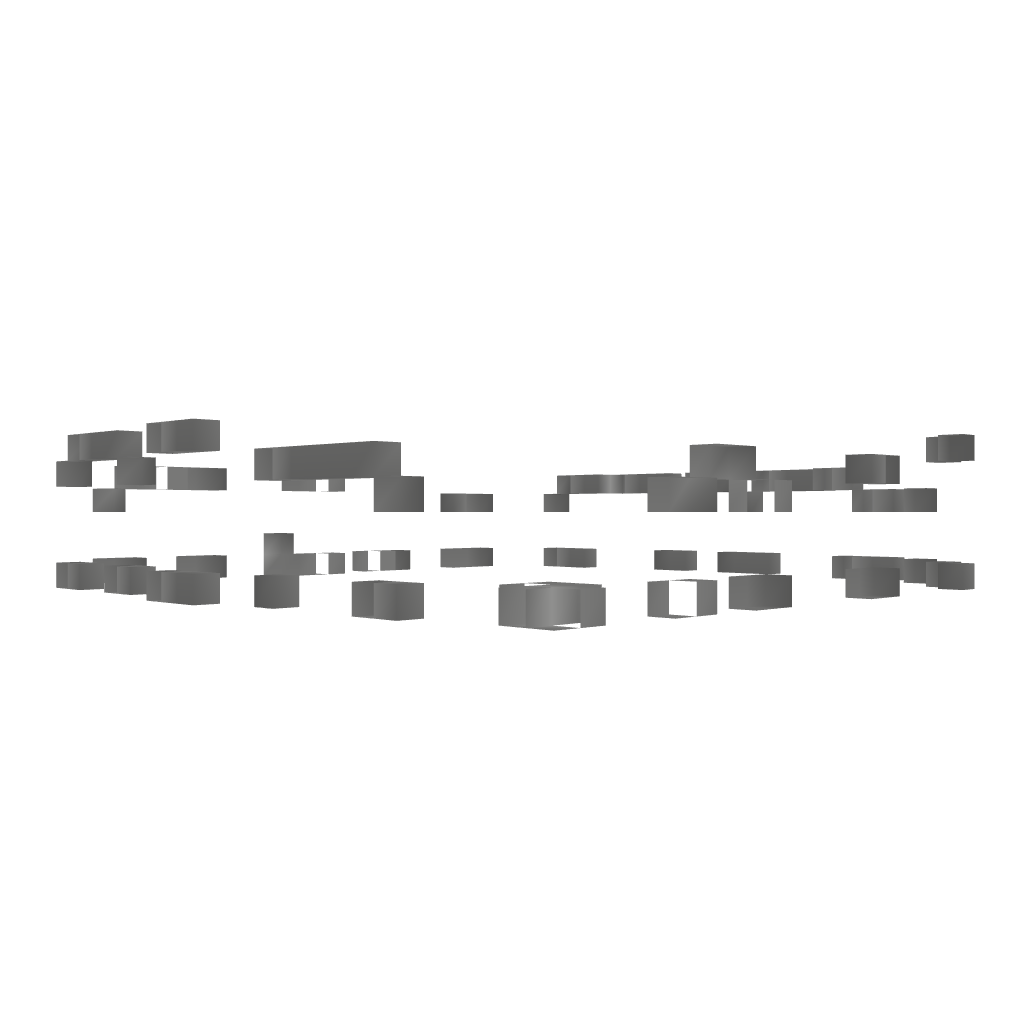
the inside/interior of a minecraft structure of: Stonehenge